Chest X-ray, AP view. Patient: 59 years old, sex F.
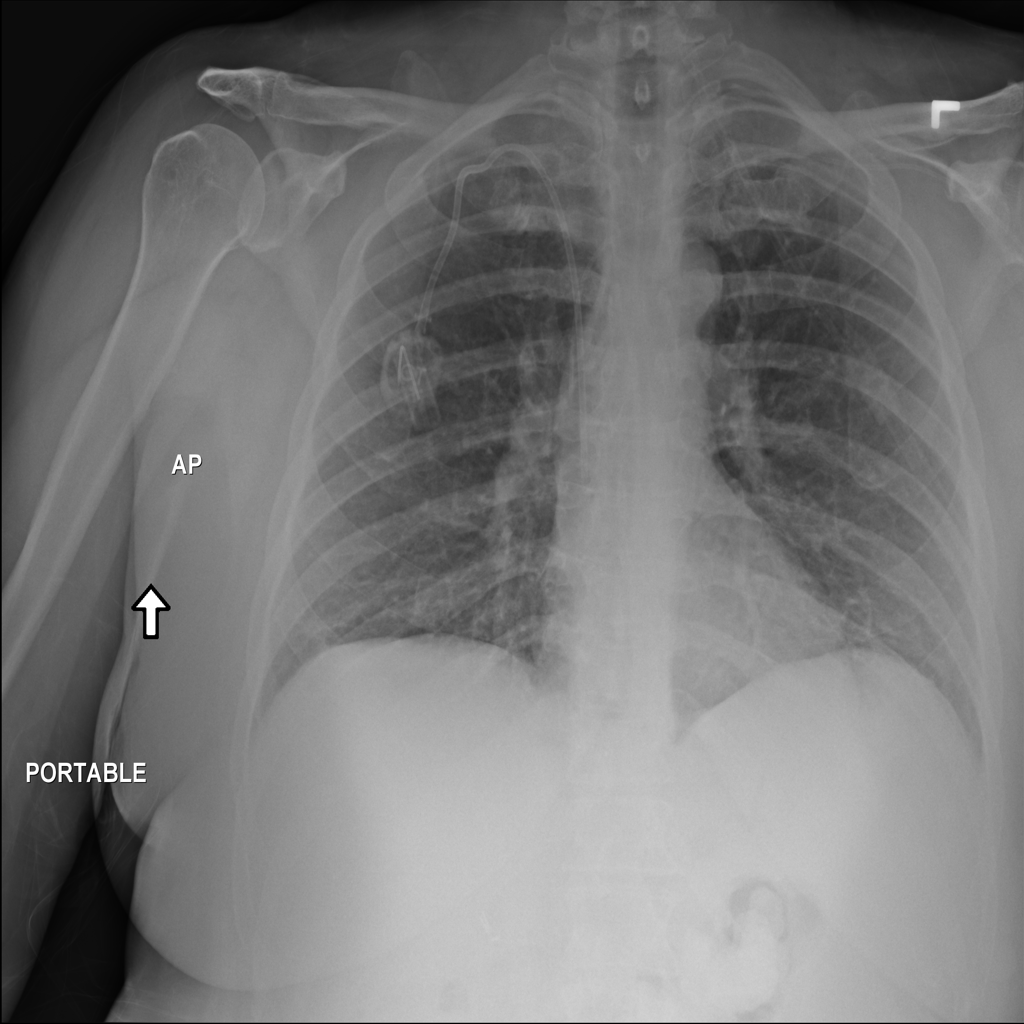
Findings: Infiltration